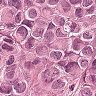
Metastatic tissue present: yes